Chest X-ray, AP view. Patient: 34 years old, sex F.
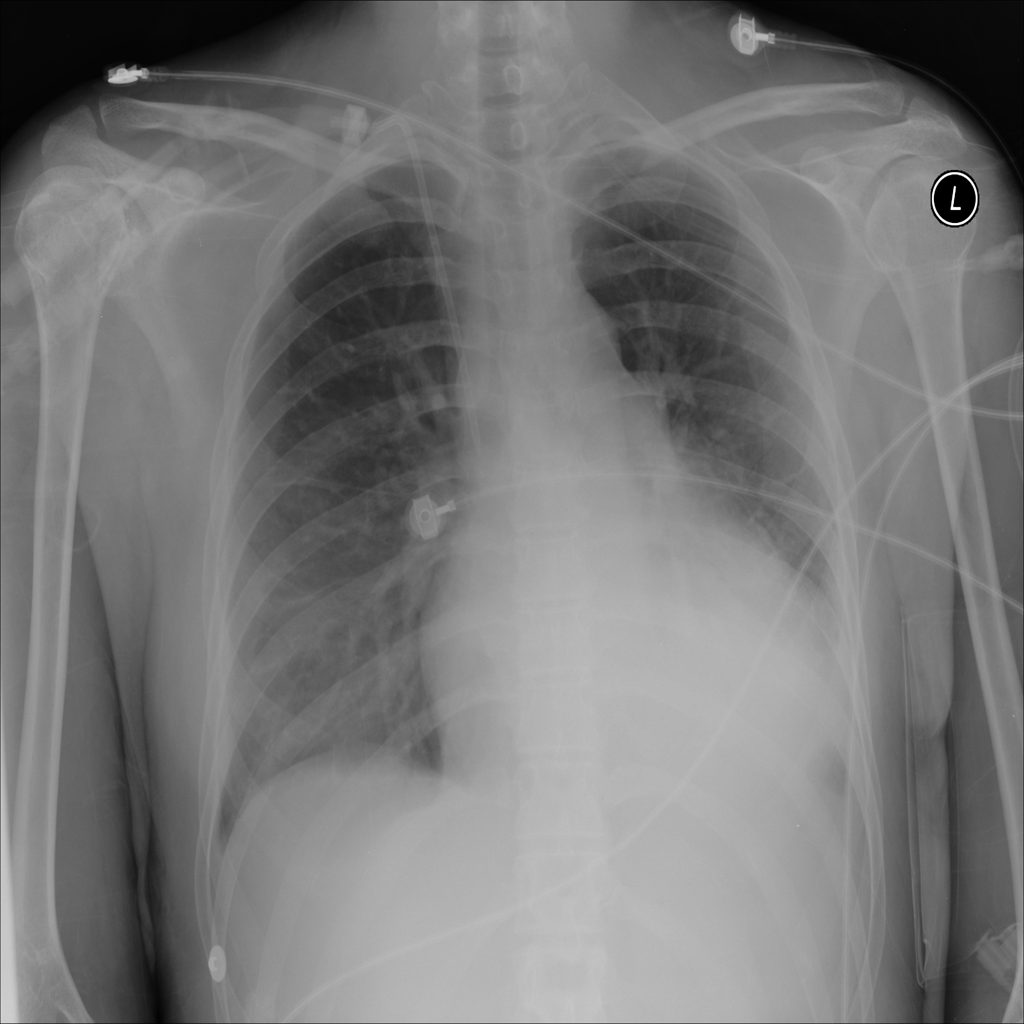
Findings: Atelectasis, Cardiomegaly, Effusion, Pneumonia